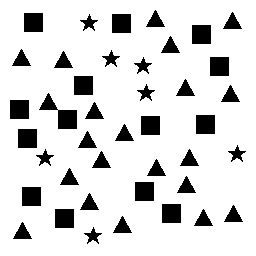
Squares: 14
Triangles: 21
Stars: 7
Total shapes: 42